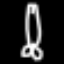
Label: frog